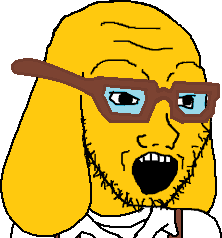
Label: 5_Soyjak